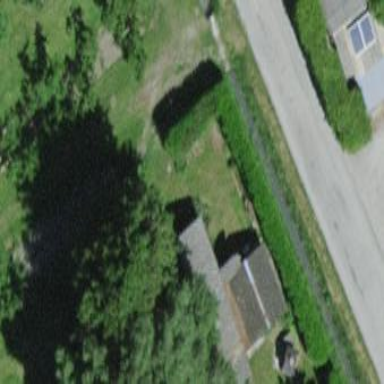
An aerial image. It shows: Cabin is depicted in the image.